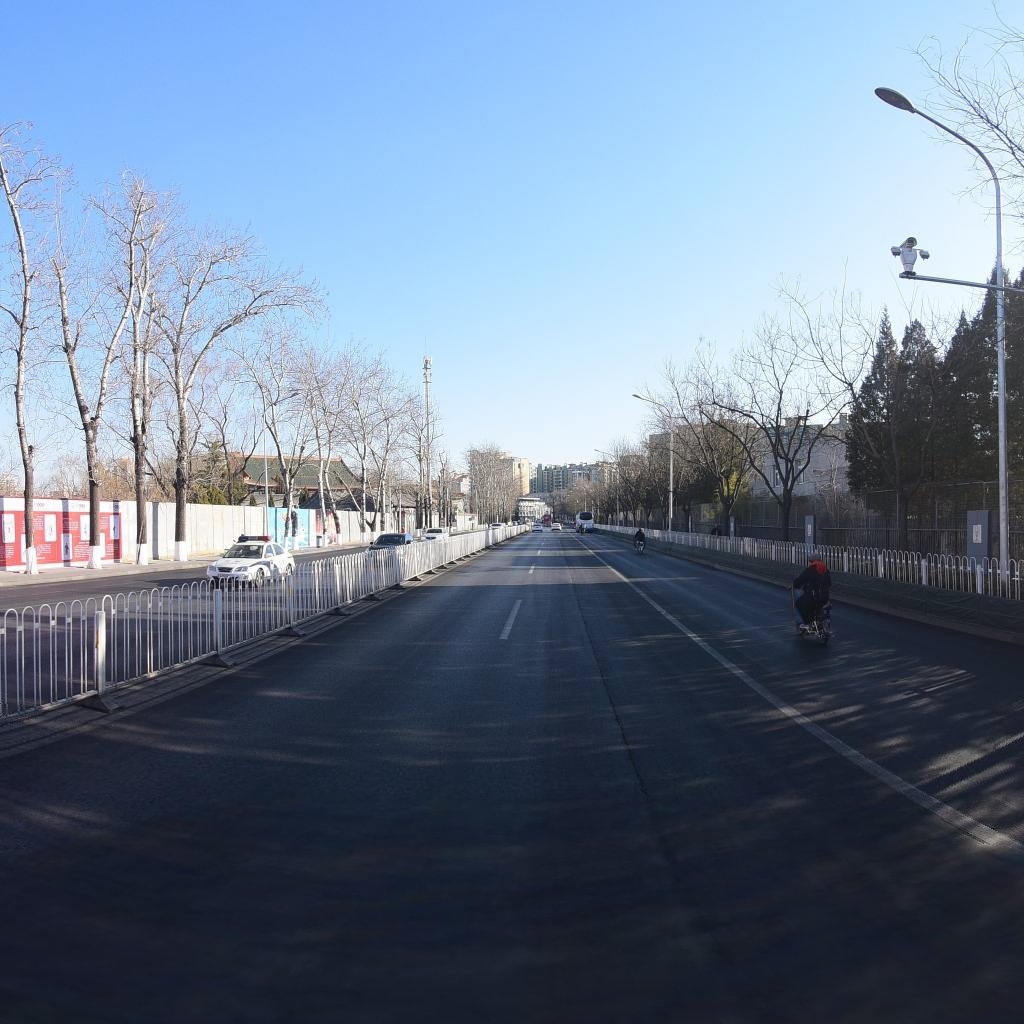
Region: Dongcheng
Road damage annotations: longitudinal crack